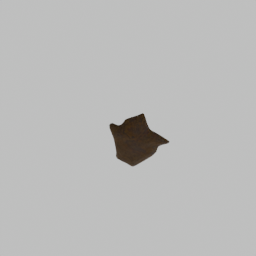
Label: nature